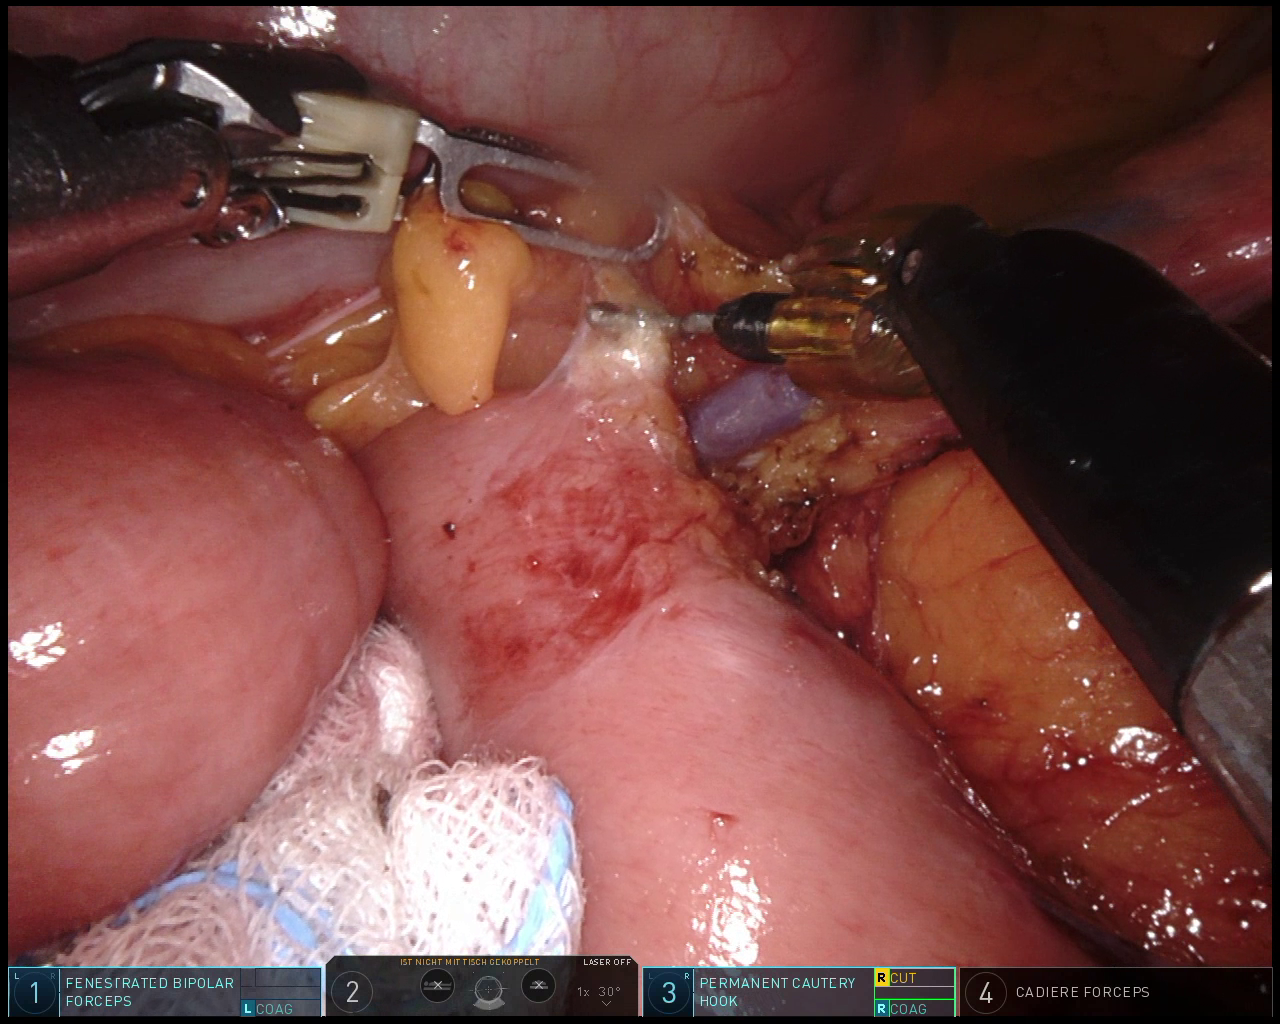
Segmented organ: small_intestine
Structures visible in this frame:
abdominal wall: no
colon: yes
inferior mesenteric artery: no
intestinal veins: yes
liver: no
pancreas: no
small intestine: yes
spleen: no
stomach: no
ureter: no
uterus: no
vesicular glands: no